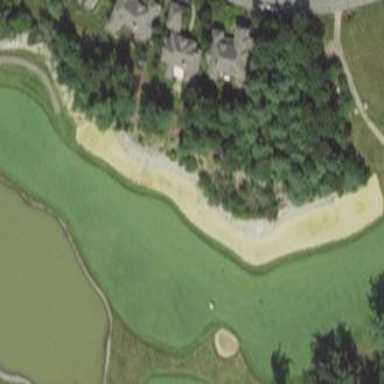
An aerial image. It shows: Golf bunker filled with natural sand.